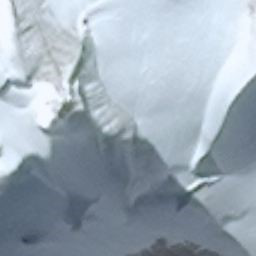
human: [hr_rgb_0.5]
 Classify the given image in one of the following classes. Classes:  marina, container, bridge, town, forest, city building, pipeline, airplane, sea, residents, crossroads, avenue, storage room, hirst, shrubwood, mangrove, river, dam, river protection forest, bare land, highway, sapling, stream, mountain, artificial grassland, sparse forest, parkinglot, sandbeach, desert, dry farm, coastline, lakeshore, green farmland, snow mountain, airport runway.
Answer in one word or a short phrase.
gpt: snow mountain